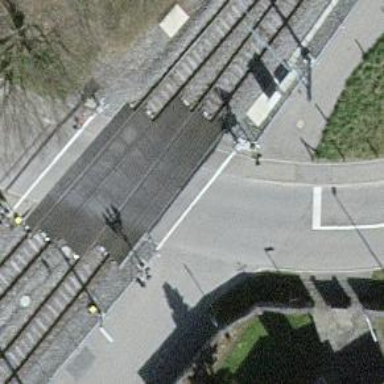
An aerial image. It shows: Railway level crossing.